Question: The structure of this XML is corrupted because of "include" connection database.
As you can see, there are strange characters in the first line of the file (''+ +' + +').
However, they do not appear on the web, since they only appear when I use cmd.exe to 'type' the file. Here is a screenshot of the offending file:

Here's the URL of the file:
<URL>
In my PHP file, I have two "includes" in the files connection.php (connection to database) AND "serialize.php" to generate the XML.
This only works if I take out the "includes" and use everything on one page only. How can I fix this?
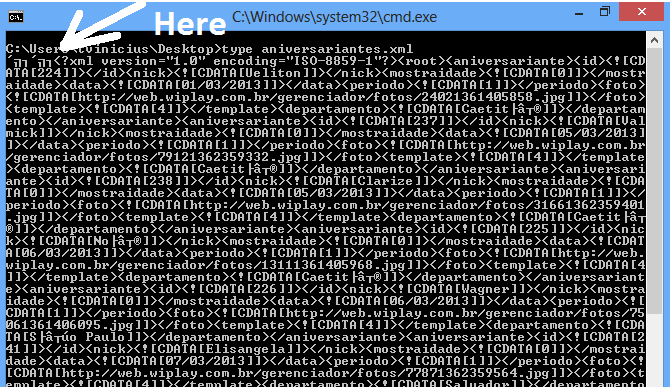
Answer: Probably your xml file is in UTF-8 format with BOM.
<URL>
Remove offending 8 bytes or save your xml without BOM using a text editor.
If xml is dinamically generated, you have to modify the generation code.
Moreover, the BOM bytes seems encoded badly. Probably the xml was converted in a wrong way and BOM bytes were screwed up.